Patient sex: M
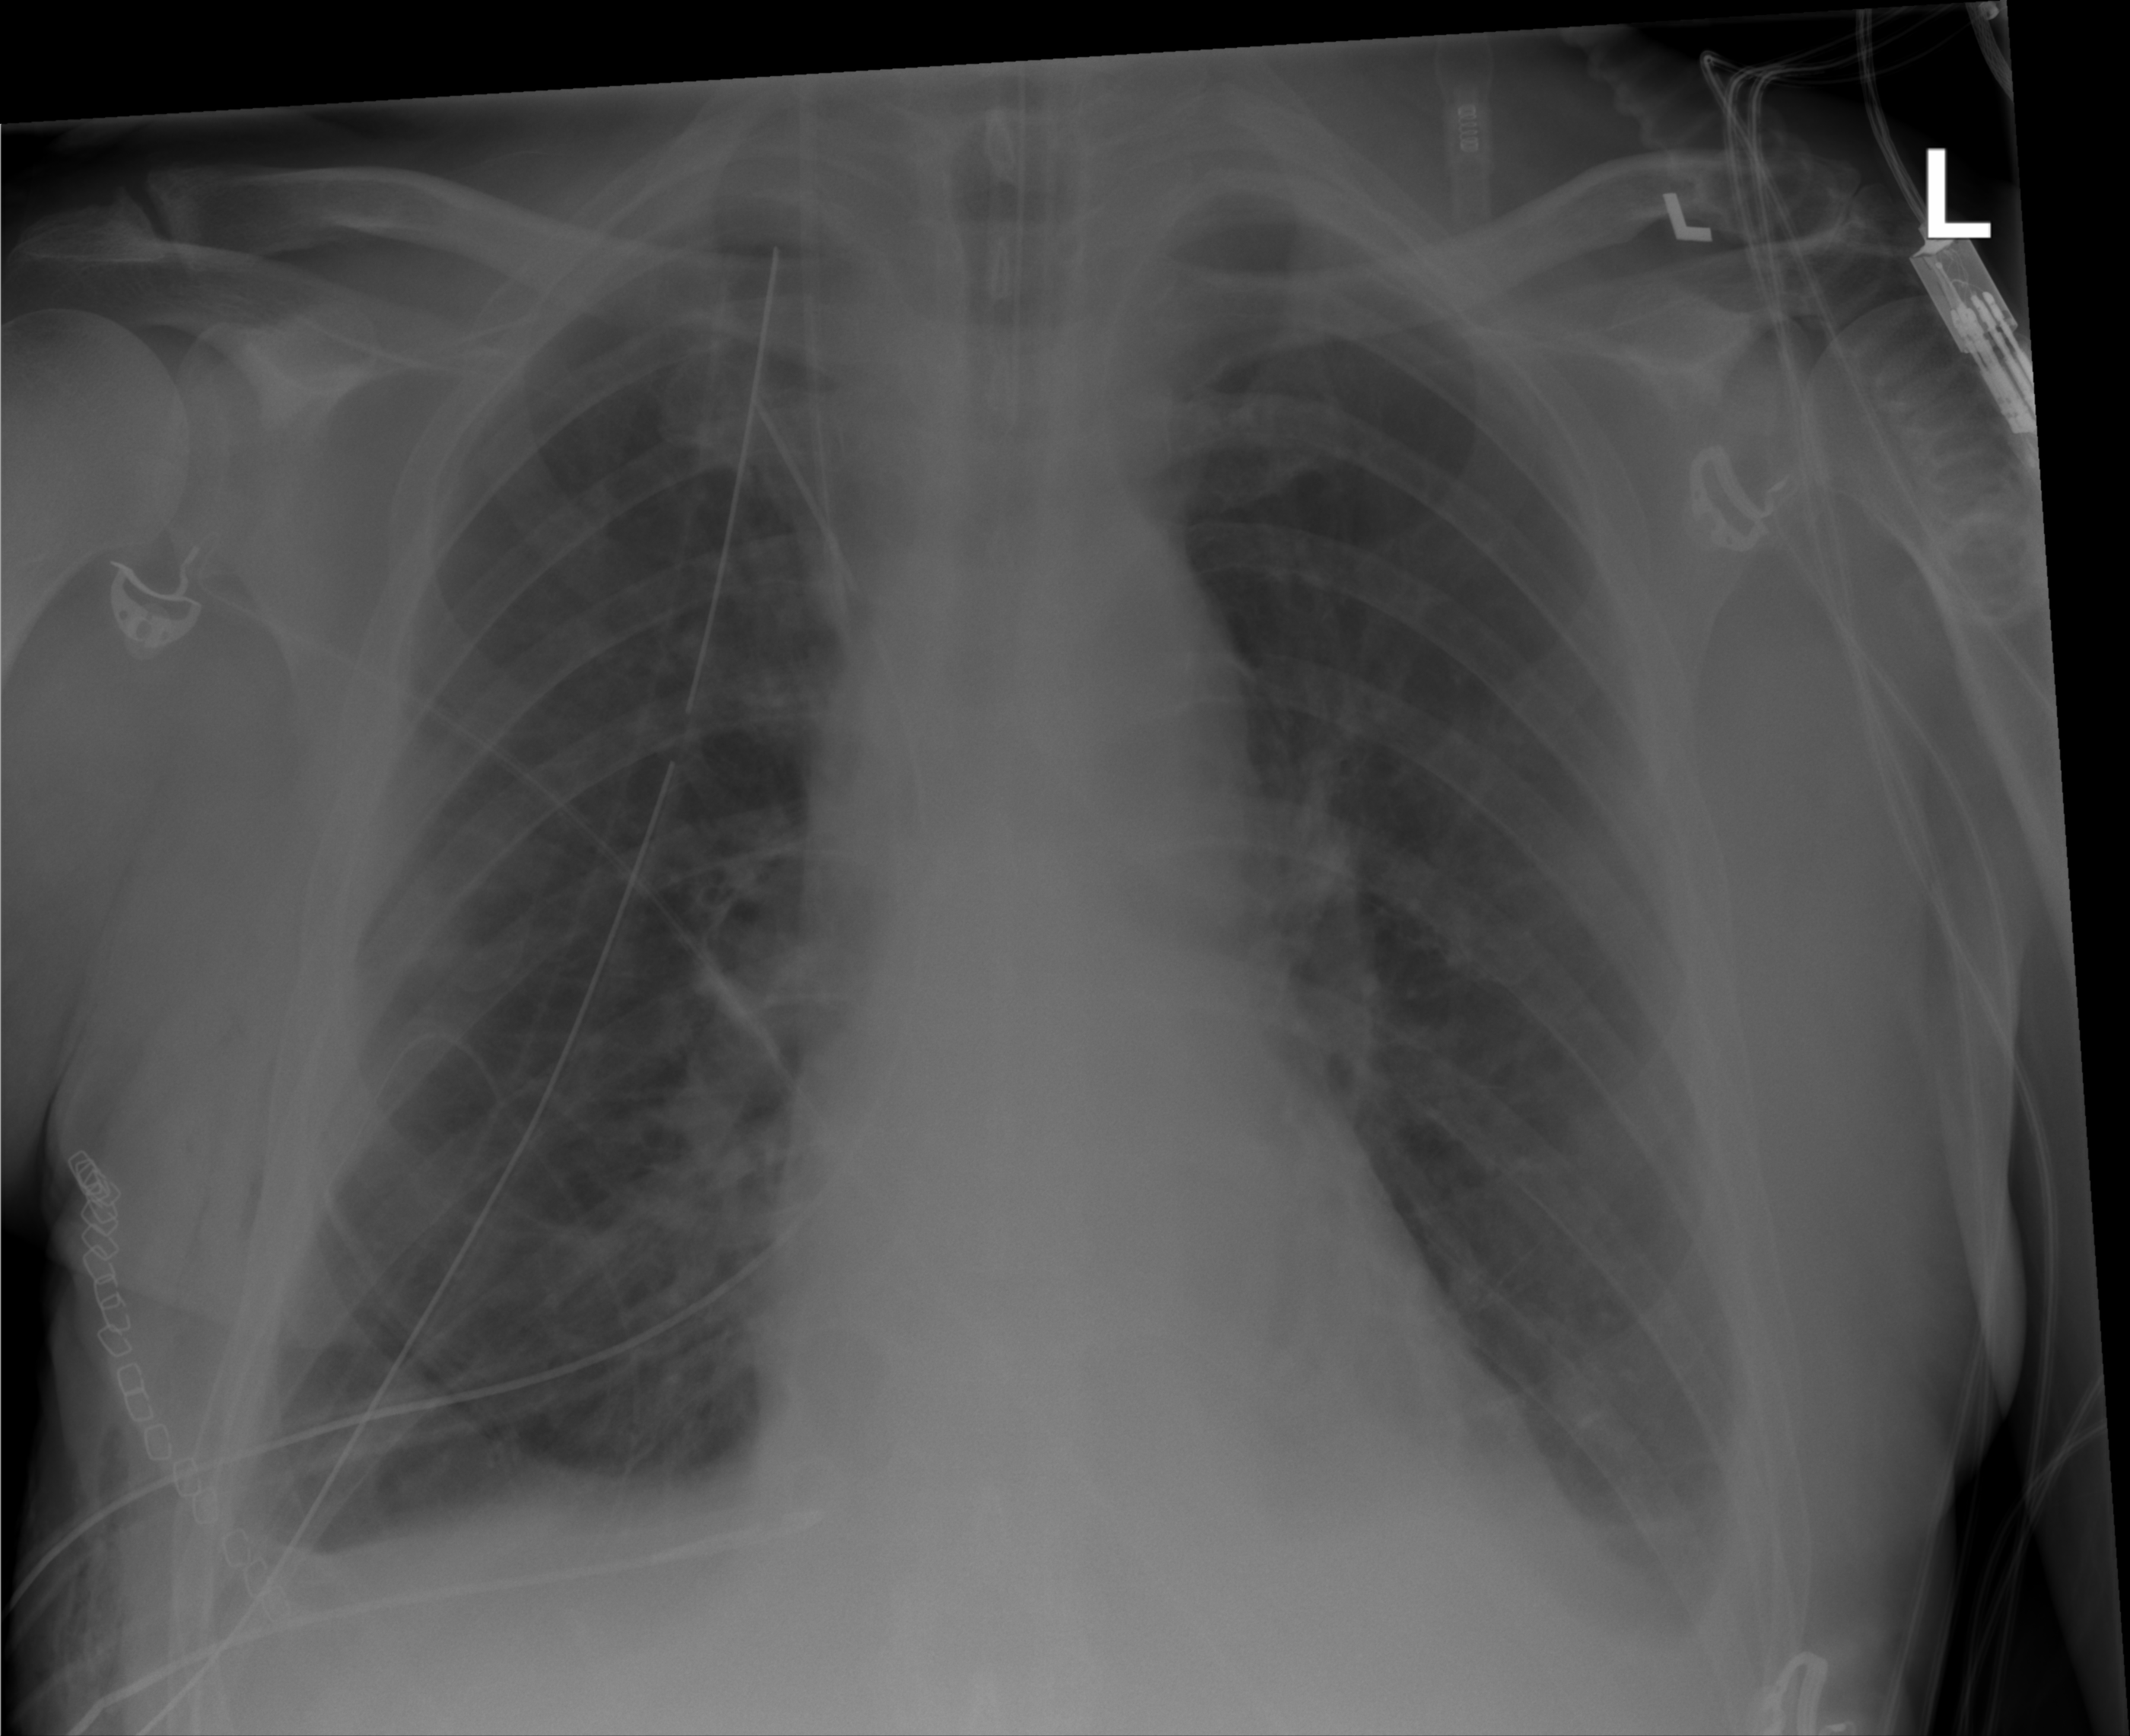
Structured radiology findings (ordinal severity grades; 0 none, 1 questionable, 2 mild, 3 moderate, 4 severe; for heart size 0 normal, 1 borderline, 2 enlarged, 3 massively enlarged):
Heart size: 0
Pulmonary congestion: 0
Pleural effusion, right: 2
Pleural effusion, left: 2
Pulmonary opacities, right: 0
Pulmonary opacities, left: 0
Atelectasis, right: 2
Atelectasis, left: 2